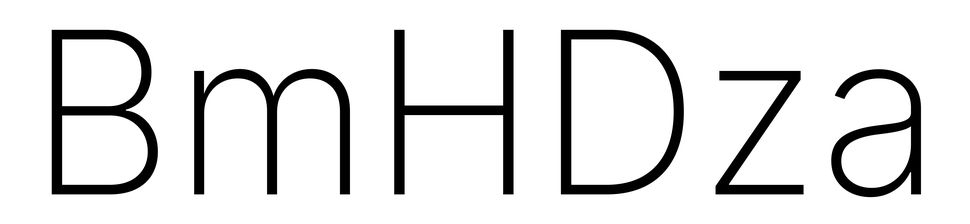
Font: Inter_ExtraLight